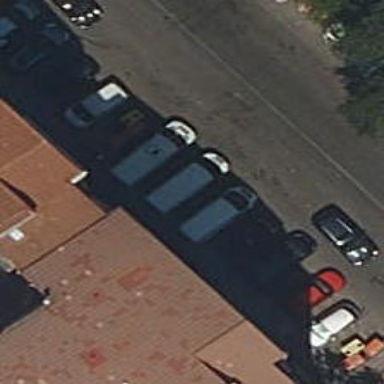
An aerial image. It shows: Bakery.